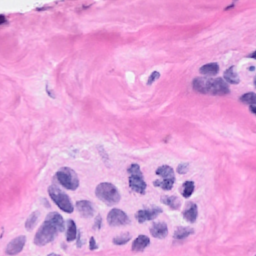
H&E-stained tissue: Breast